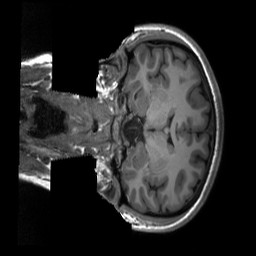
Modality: T1w
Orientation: coronal
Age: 24
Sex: female
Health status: healthy
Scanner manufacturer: siemens
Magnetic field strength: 3 T
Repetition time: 2.3 s
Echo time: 0.00229 s